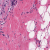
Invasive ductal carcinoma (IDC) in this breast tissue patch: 0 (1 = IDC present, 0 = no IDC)